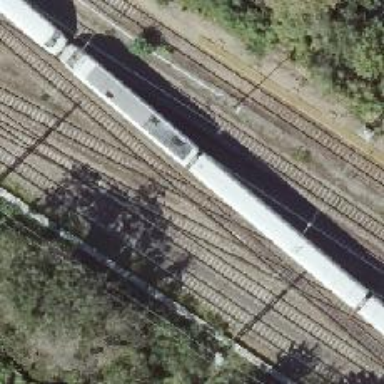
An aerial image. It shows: Railway crossing.